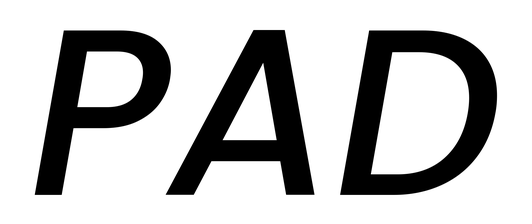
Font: Poppins-MediumItalic